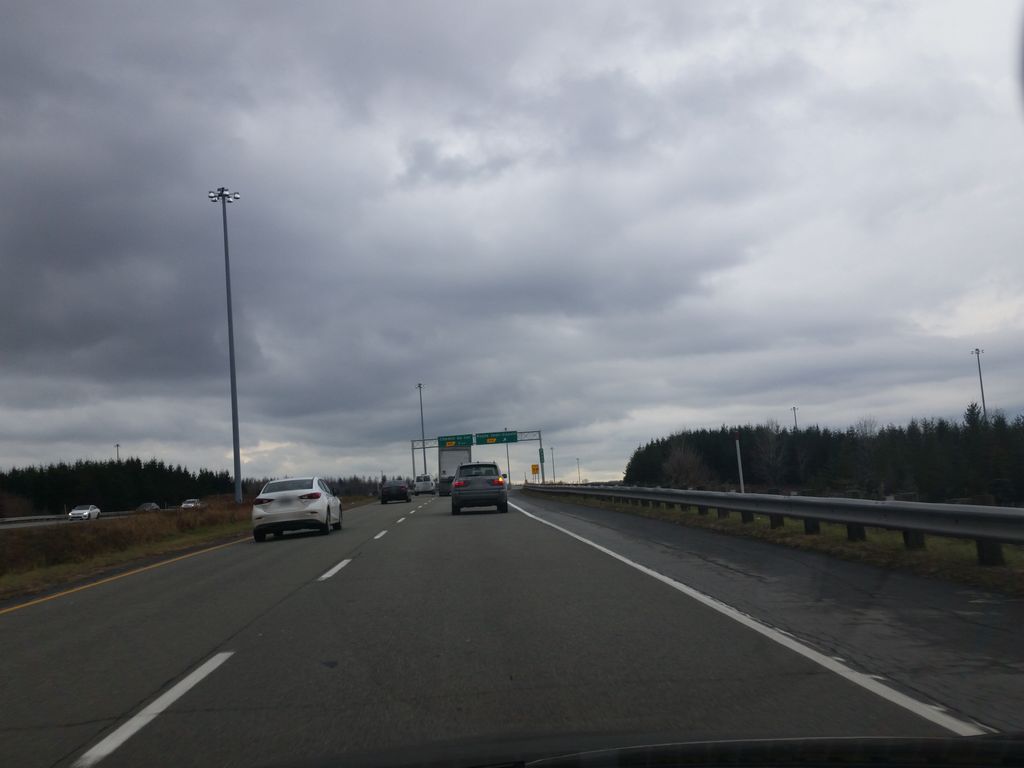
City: quebec_city